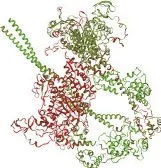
Effects of MYH7 c.2723T>C mutation on molecular protein structure. (B) SWISS-MODEL to predict the variant's wild-type and mutated protein crystal structures using 5tby.1. A template, and structural changes identified in the helix.
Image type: pathology (immunostaining)